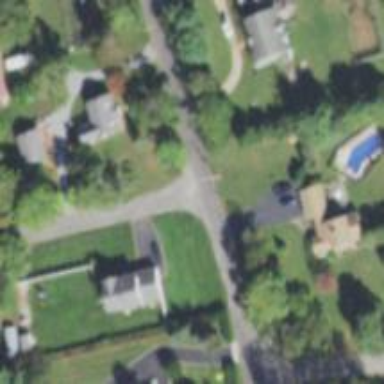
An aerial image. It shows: Road with stop sign.